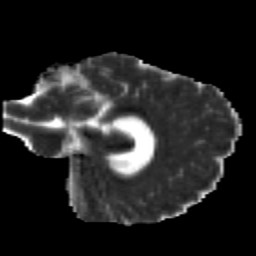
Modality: MD
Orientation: sagittal
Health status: healthy
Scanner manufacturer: siemens
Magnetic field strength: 3 T
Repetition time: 12 s
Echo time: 0.092 s